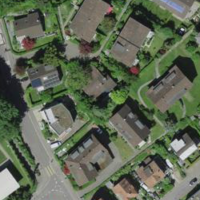
EUNIS habitat code: 55
Species observed at this site:
Symphoricarpos albus